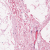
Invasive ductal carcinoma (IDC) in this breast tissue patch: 0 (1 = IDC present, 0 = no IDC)